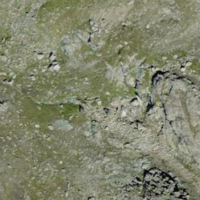
EUNIS habitat code: 48
Species observed at this site:
Geum montanum